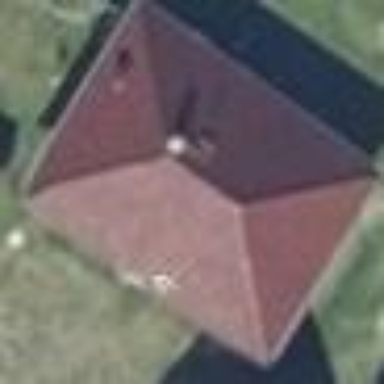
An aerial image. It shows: House with hipped roof oriented along the building and colored maroon.